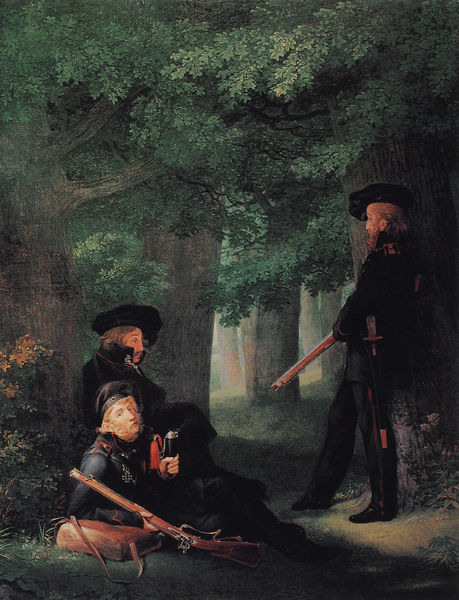
Titel: Auf Vorposten
Künstler: Georg Friedrich Kersting
Institution: Berlin, Staatliche Museen, Nationalgalerie
Schlagwörter: baum, gemälde, mann, bäume, grün, blumen, hüte, licht, männer, schwarz, blick, rot, weg, wiese, bart, mütze, mützen, trinken, wache, öl, stamm, gebüsch, stehender, drei, wald, rast, stämme, soldaten, pfeife, rauchen, kordel, kreuz, lichtung, uniform, uniformen, waffen, abzeichen, orden, tasche, jagd, barett, jäger, gewehr, raucher, troddel, lauer, flinte, ranzen, eichen, gewehre, sthender, wartenn